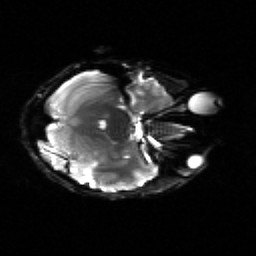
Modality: sbref
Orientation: axial
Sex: male
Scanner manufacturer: siemens
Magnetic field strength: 3 T
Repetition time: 5 s
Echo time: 0.071 s